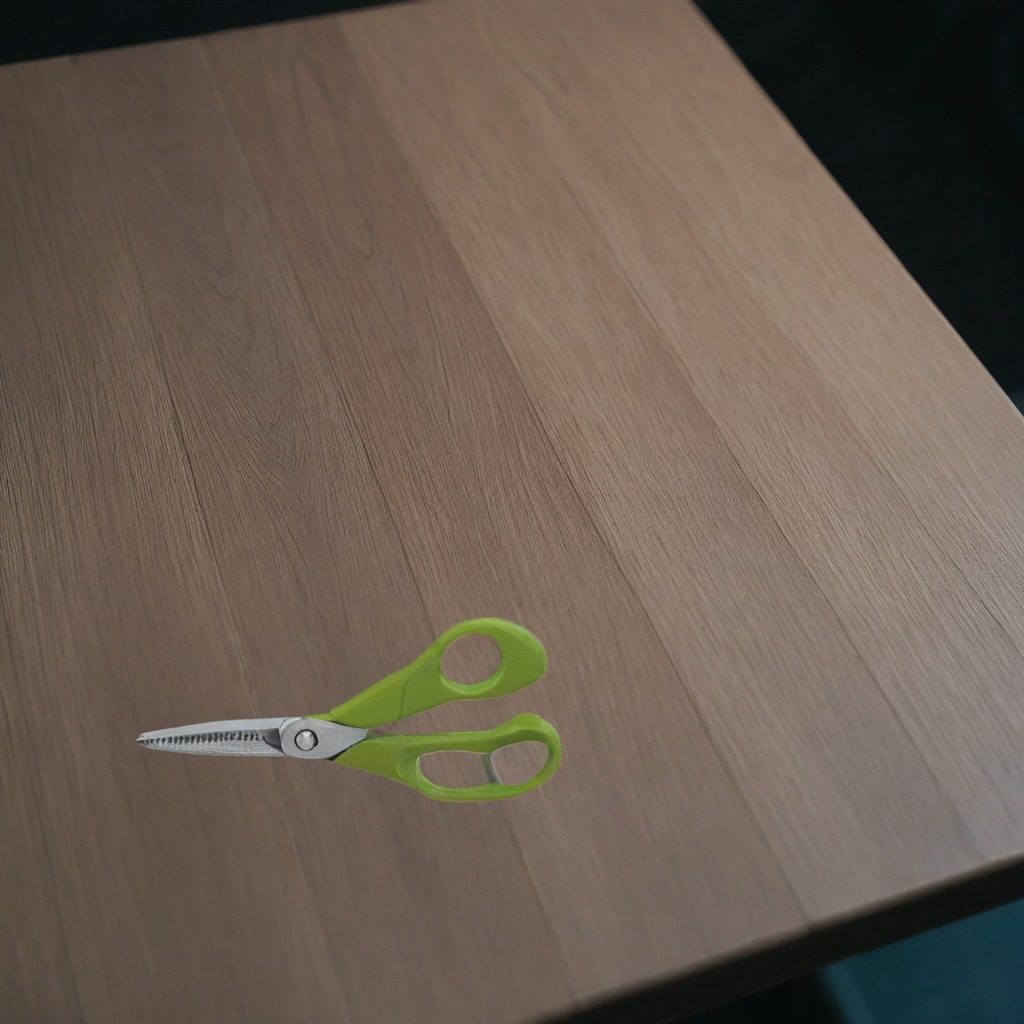
A scissor is lying on the old table with faint burn marks in a small garage at twilight.